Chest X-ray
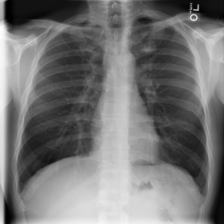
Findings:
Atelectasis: negative
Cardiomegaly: negative
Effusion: negative
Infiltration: negative
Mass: negative
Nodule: negative
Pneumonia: negative
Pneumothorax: negative
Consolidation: negative
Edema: negative
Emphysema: negative
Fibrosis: negative
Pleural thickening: negative
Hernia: negative